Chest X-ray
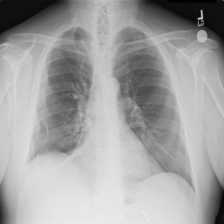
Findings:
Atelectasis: positive
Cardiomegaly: negative
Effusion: positive
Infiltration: negative
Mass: negative
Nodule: negative
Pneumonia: negative
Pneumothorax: negative
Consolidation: negative
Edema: negative
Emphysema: negative
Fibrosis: positive
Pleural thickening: negative
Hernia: negative